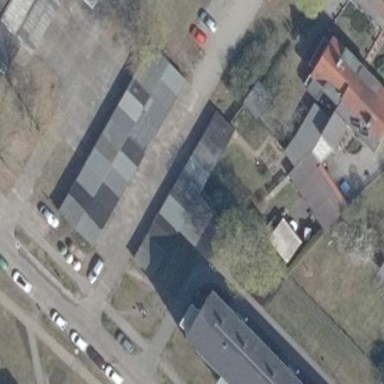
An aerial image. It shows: Row of garages with flat grey roofs.